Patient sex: F
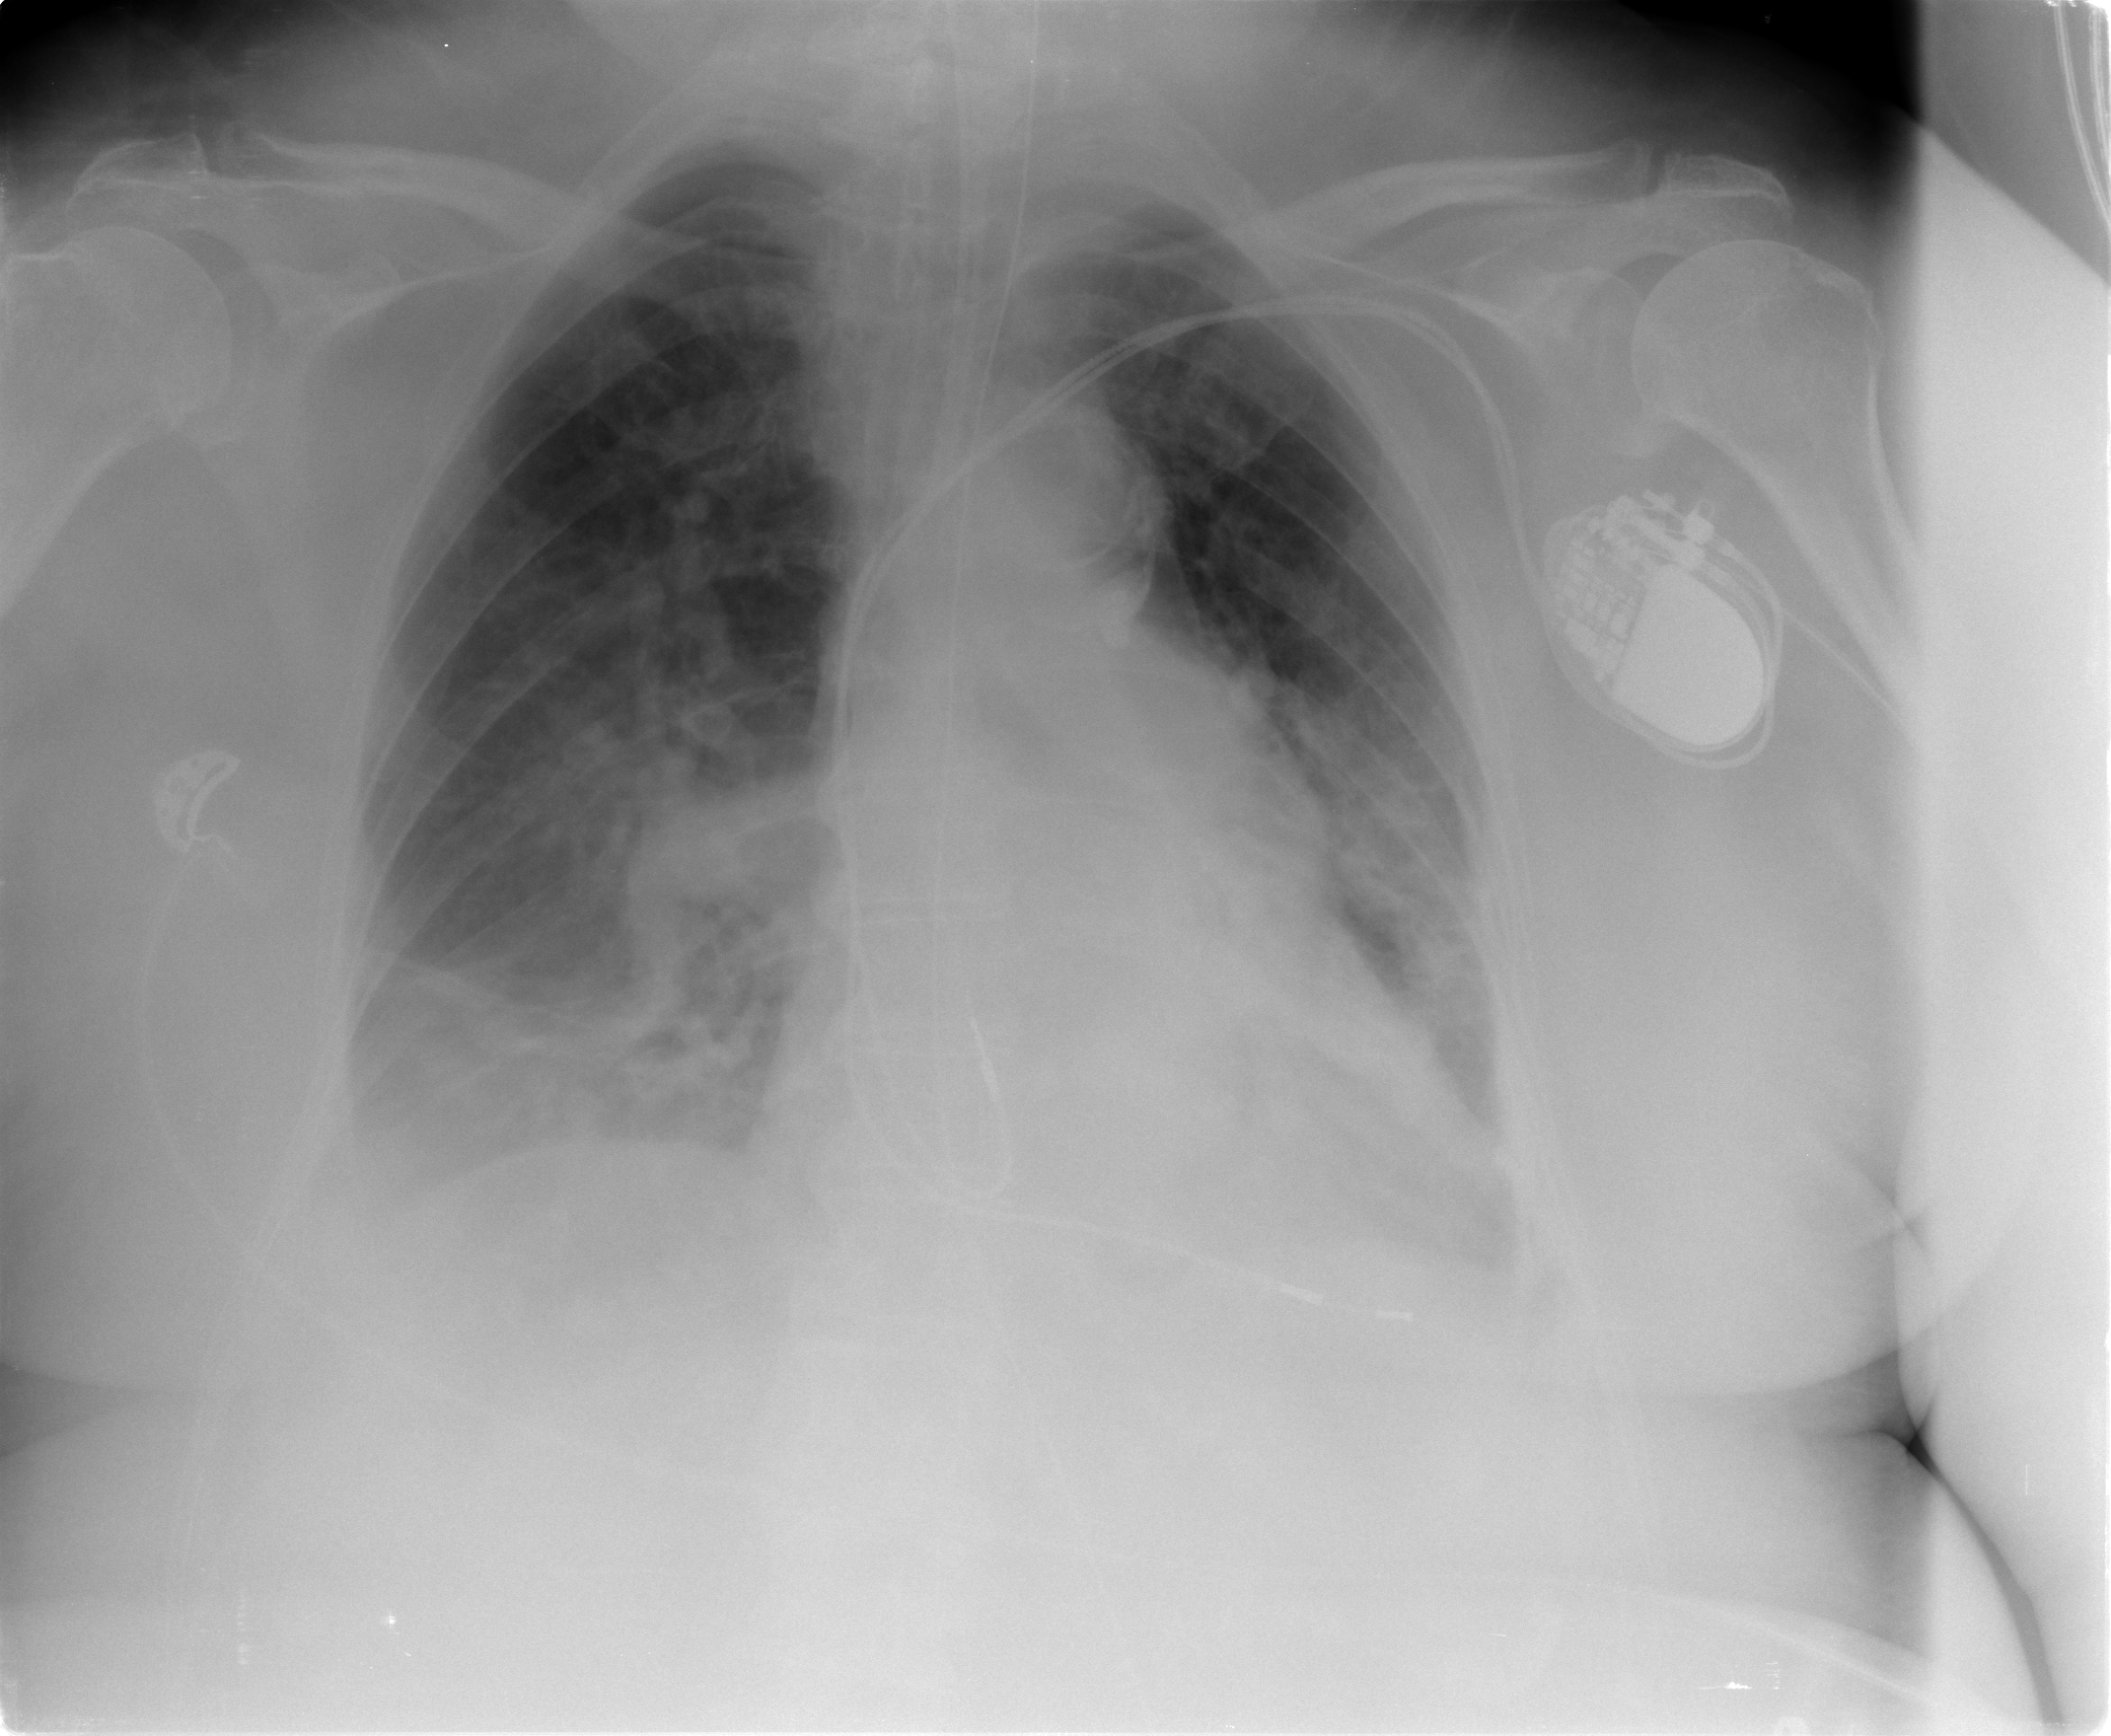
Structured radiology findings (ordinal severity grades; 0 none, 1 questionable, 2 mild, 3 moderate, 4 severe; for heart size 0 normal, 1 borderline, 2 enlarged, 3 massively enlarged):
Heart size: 2
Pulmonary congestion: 2
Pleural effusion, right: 2
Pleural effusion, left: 2
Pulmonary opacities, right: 2
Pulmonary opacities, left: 2
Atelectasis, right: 2
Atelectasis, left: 2